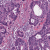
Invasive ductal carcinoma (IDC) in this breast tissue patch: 1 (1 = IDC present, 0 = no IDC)